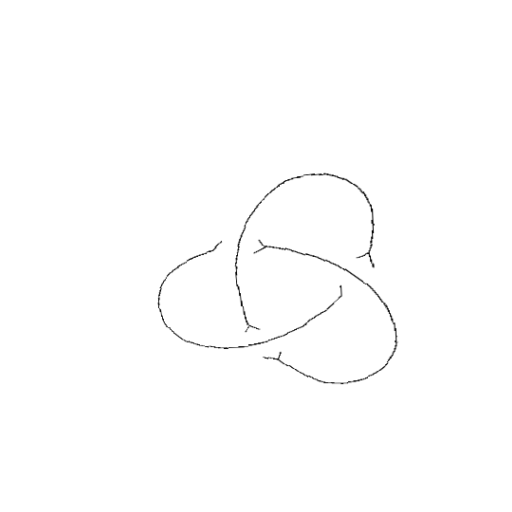
Crossing number: 3